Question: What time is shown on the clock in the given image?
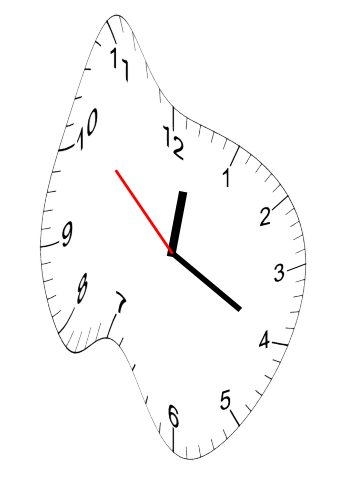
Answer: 12:19:52